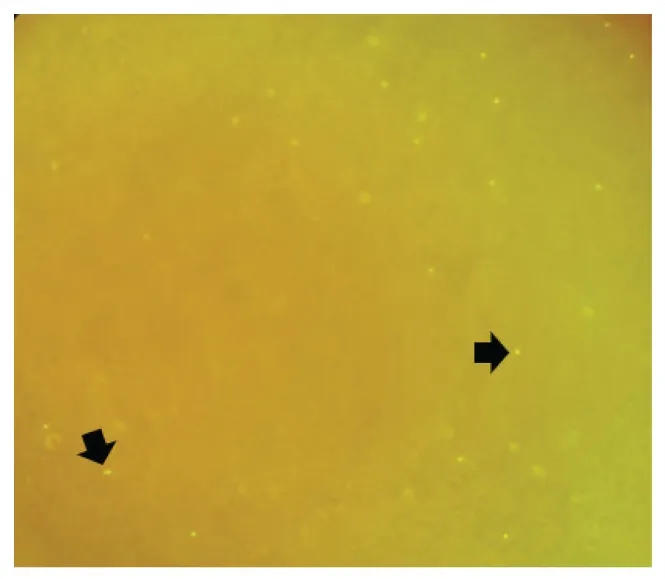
Babesia microti infection acquired in Maine, United States. Quantitative buffy coat microscopy of the patient's blood sample indicating positive fluorescence signals (arrows).
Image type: pathology (immunostaining)